Question: Wrote a simple program to fill ALL THE SPACE on my drive. It has a very simple logic:
- - - -
Well, I just created a new Cocoa project from scratch and placed the code in the 'applicationDidFinishLaunching'. Here is it.
'''
- (void)applicationDidFinishLaunching:(NSNotification *)aNotification
{
fm = [NSFileManager new];
unsigned long long size = 0;
unsigned long long sizeMax = 0;
NSString *path;
NSData *data;
NSFileHandle *myHandle;
for (long i = 0; ; ++i) {
if (i % 40L == 0) { // N = 40
sizeMax = [self currentMaxSize];
size = 0;
path = [NSString stringWithFormat:@"/Users/user/Desktop/loltest/lol_%f.txt", [NSDate timeIntervalSinceReferenceDate]];
[fm createFileAtPath:path contents:[NSData data] attributes:nil];
[myHandle closeFile];
myHandle = [NSFileHandle fileHandleForWritingAtPath:path];
}
[myHandle seekToEndOfFile];
data = [self randomData];
size += data.length;
[myHandle writeData:data];
data = nil;
if (size >= sizeMax) {
[myHandle closeFile];
break;
}
}
NSLog(@"OKAY");
}
- (unsigned long long)currentMaxSize
{
return [[fm attributesOfFileSystemForPath:@"/" error:nil][NSFileSystemFreeSize] unsignedLongLongValue];
}
- (NSData *)randomData
{
const int LENGTH = 100 * 1024 * 1024; // M
char *bytes = (char *)malloc(LENGTH * sizeof(char)); // Well that supposed to be static and dispatched_once, but I removed that when tried to fix leaks
for (NSInteger i = 0; i < LENGTH; ++i) {
bytes[i] = arc4random() % 256 - 128; // chosen by fair dice roll.
// guaranteed to be random.
}
NSData *data = [NSData dataWithBytes:(void *)bytes length:LENGTH];
free(bytes);
return data;
}
'''
When I ran that one, after 1 minute 1 GiB leaked and still. Ended on the system's memory management window and activity monitor showing me 60 GiB of swap used.
I ran the Instruments which said me that 'Overall bytes' section is equal to what the activity monitor shows for the app. However, there is only one object at a time, the allocation graph is a saw, the pointer of the random data is constant between function calls. Maybe 'NSData' somehow holds the source array, but I can't solve this puzzle at all.

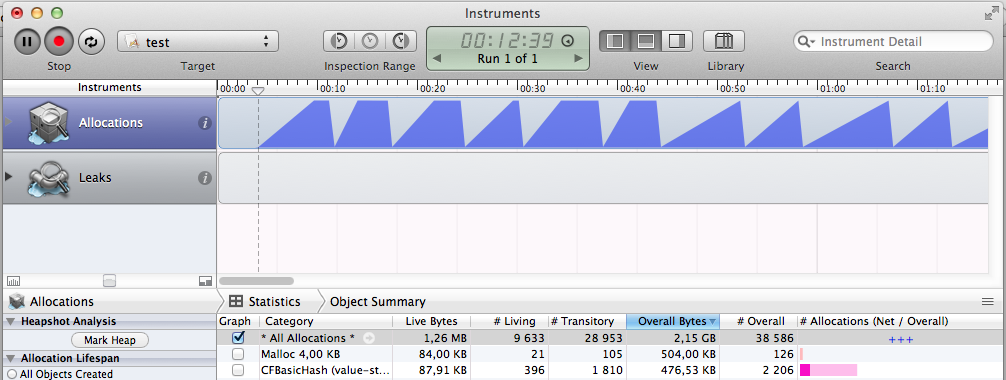
Answer: You probably want an @autoreleasepool { } around the content of that loop, otherwise the temporary objects it creates won't be cleaned up. That may be the source of your problem.